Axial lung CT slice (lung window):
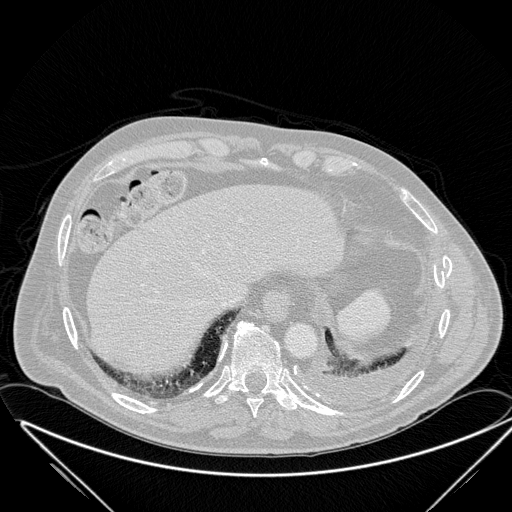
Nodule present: no